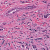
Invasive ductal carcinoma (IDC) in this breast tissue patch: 0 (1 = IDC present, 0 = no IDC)